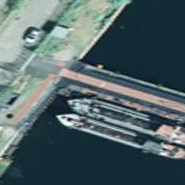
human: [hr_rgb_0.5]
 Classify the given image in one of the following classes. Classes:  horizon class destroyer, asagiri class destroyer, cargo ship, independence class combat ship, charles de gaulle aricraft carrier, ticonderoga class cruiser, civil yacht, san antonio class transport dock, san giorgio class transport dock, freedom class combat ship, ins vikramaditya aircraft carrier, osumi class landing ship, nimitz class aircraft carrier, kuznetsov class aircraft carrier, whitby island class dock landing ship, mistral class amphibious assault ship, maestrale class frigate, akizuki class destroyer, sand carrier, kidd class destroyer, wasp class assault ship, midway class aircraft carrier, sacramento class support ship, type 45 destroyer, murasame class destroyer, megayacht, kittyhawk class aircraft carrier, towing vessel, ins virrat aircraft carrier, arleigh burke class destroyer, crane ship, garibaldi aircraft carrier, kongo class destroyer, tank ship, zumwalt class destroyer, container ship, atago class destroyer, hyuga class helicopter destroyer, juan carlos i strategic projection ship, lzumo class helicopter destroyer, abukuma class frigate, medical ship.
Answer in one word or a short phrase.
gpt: Sand carrier